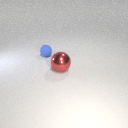
large red metal sphere to the right of small blue rubber sphere